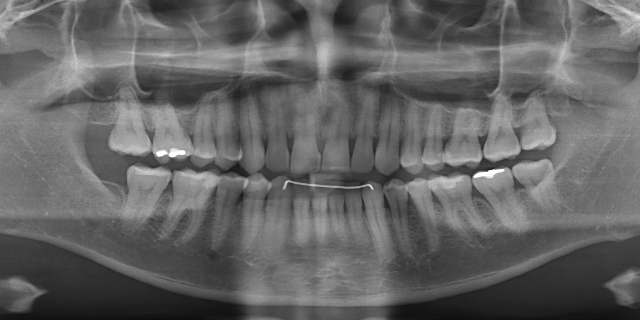
adult